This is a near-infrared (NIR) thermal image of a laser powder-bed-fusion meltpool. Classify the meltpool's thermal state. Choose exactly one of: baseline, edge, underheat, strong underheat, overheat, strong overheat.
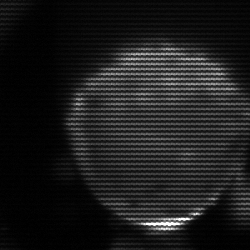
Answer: edge